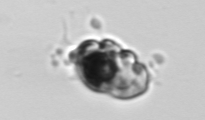
Label: Proterythropsis